Question: i'm having a 'header#masthead' and a 'section#main' underneath. The height of the header varies, however I want the '#main' area of the site to always fill the rest of the window to the bottom. I'd also like to specify a min-height for '#main' area.
Is that possible with pure css?
Or what's the best way of doing that?
Kind Regards,
sepp88

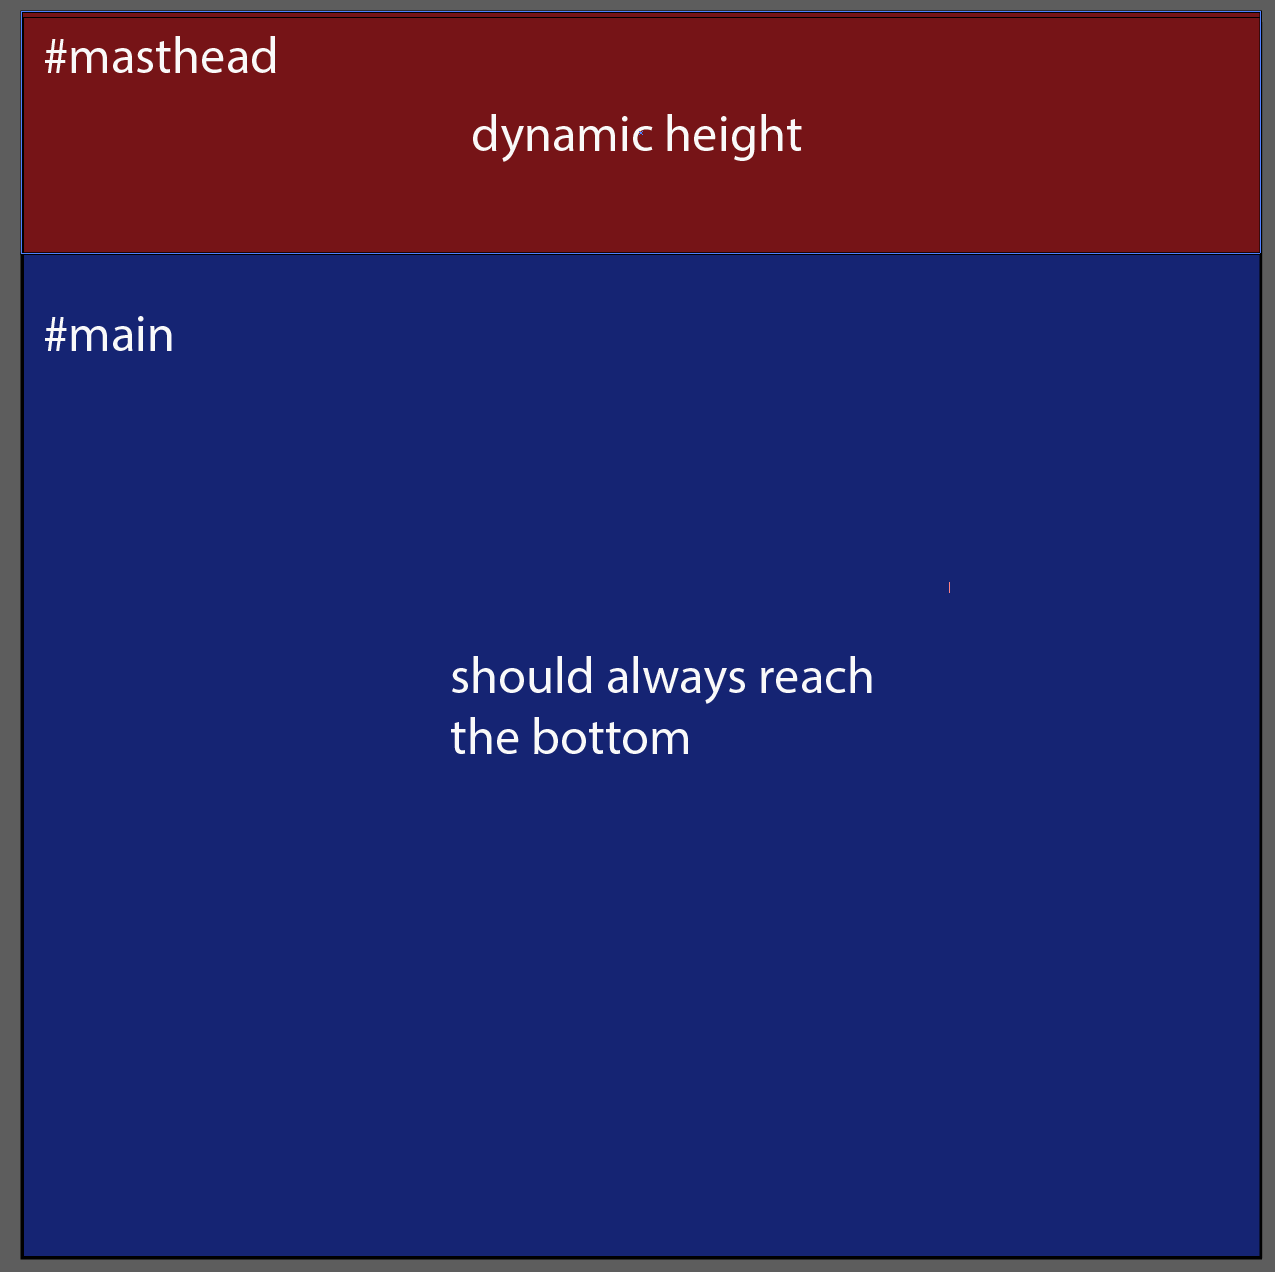
Answer: You need a kind of <URL> !
<URL>
'''
<div id="masthead">
<p>dynamic height</p>
<div class="push"></div>
</div>
<div id="main">
<p>reach the bottom</p>
</div>
'''
'''
/* css reset */
* {
margin: 0;
padding: 0;
}
html, body {
height: 100%;
}
#masthead {
min-height: 100%;
height: auto !important; /* min-height hack */
height: 100%;
margin: 0 auto -21em; /* size of main */
background: red;
color: white;
}
#main, .push {
height: 21em; /* size of main */
}
/* such design */
#main {
background: blue;
color: white;
}
'''
You can find more info about the 'min-height' hack <URL>.